Question: I've got a treeview control with dynamically created node/ childnodes. When the user clicks on a particular node, a table display should be updated with some relevant node information/settings. To track which node is being clicked I added a custom tag (a class called 'NodeTag' containing two fields) to the node after it had been created run-time. I've subscribed to the 'AfterSelect' event of the treeview control and I'd like to check the SelectedNode.Tag but strangely I'd always got the last tag object for all selected objects: all nodes have NodeTag.Nodename = "GLBS" and NodeTag.NodeNumber = 0. Here is a pic, where 'Current Session' is selected, the selected node text is correct but the tag is not.

Here is the code:
'''
TreeNode SessionNode = new TreeNode("Current Session");
//Add Tag object to the new node
NodeTag nt = new NodeTag();
nt.NodeName = "SESS";
nt.NodeNumber = 0;
SessionNode.Tag = (object) nt;
tv_project.Nodes.Add(SessionNode);
MainProject.ProjectNode = new TreeNode("Project - " + e.ProjName + " - " + e.ProjOwner);
//Add Tag object to the new node
nt.NodeName = "PROJ";
nt.NodeNumber = 0;
MainProject.ProjectNode.Tag = (object) nt;
SessionNode.Nodes.Add(MainProject.ProjectNode);
TreeNode SettingsNode = new TreeNode("Global Settings");
//Add Tag object to the new node
nt.NodeName = "GLBS";
nt.NodeNumber = 0;
SettingsNode.Tag = (object) nt;
SettingsNode.ForeColor = Color.Red;
MainProject.ProjectNode.Nodes.Add(SettingsNode);
'''
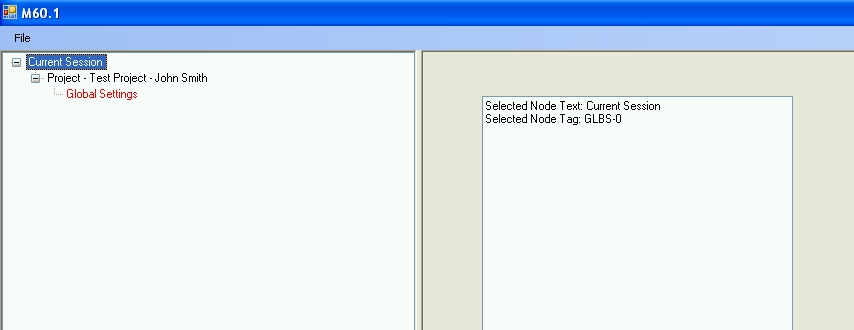
Answer: I have the solution!
You create an instance of 'NodeTag' just at the first time, then you just modify it .
You have to create a separate 'nt' for each node:
'''
TreeNode SessionNode = new TreeNode("Current Session");
//Add Tag object to the new node
NodeTag nt = new NodeTag();
nt.NodeName = "SESS";
nt.NodeNumber = 0;
SessionNode.Tag = (object) nt;
tv_project.Nodes.Add(SessionNode);
MainProject.ProjectNode = new TreeNode("Project - " + e.ProjName + " - " + e.ProjOwner);
//Add Tag object to the new node
NodeTag nt1 = new NodeTag();
nt1.NodeName = "PROJ";
nt1.NodeNumber = 0;
MainProject.ProjectNode.Tag = (object) nt1;
SessionNode.Nodes.Add(MainProject.ProjectNode);
TreeNode SettingsNode = new TreeNode("Global Settings");
//Add Tag object to the new node
NodeTag nt2 = new NodeTag();
nt2.NodeName = "GLBS";
nt2.NodeNumber = 0;
SettingsNode.Tag = (object) nt2;
SettingsNode.ForeColor = Color.Red;
MainProject.ProjectNode.Nodes.Add(SettingsNode);
'''